Interaction volume radius: 5 \u00c5
Interaction volume height: 15 \u00c5
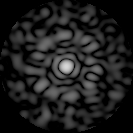
Disorder parameter: 0.8545